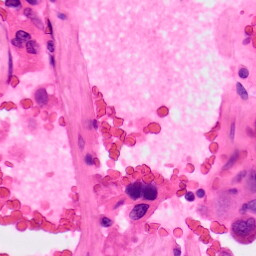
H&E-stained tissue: Lung